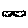
Label: cloud